Question: I am new in android. I want to use the translate animation in android. I want that the red rounded image comes from center of the layout. It comes . But i want that the red rounded image comes back from the center image which color is green. Thanks in Advance.
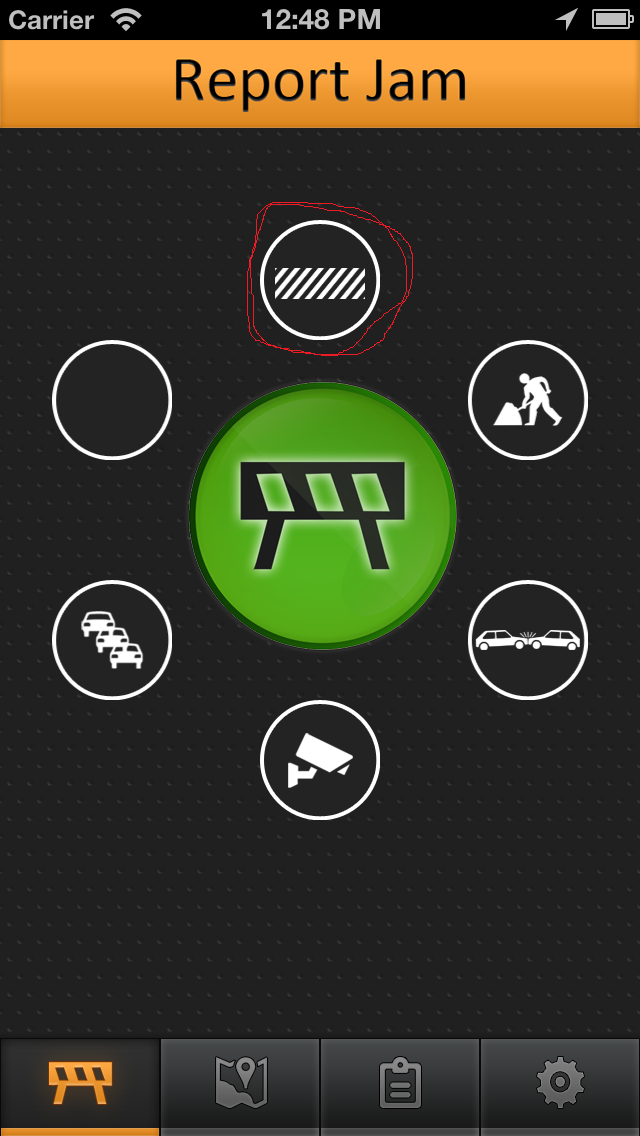
Answer: '''
final AlertDialog.Builder dialog = new AlertDialog.Builder(this)
.setTitle("Auto-closing Dialog")
.setMessage("After 10 second, this dialog will be closed");
dialog.setPositiveButton("Confirm", new DialogInterface.OnClickListener() {
@Override
public void onClick(DialogInterface dialog, int whichButton) {
// tasks to do when Confirm clicked
}
});
final AlertDialog alert = dialog.create();
alert.show();
// Hide after 10 seconds
final Handler handler = new Handler();
final Runnable runnable = new Runnable() {
@Override
public void run() {
if (alert.isShowing()) {
alert.dismiss();
}
}
};
alert.setOnDismissListener(new DialogInterface.OnDismissListener() {
@Override
public void onDismiss(DialogInterface dialog) {
handler.removeCallbacks(runnable);
}
});
handler.postDelayed(runnable, 10000);
'''